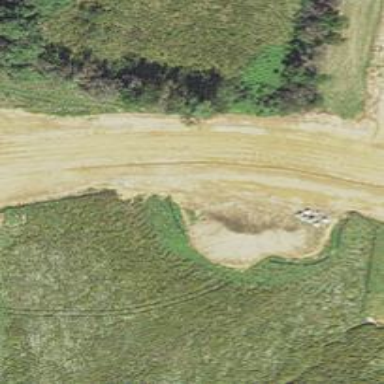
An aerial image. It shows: Unclassified road.